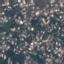
Land use / land cover class: Residential